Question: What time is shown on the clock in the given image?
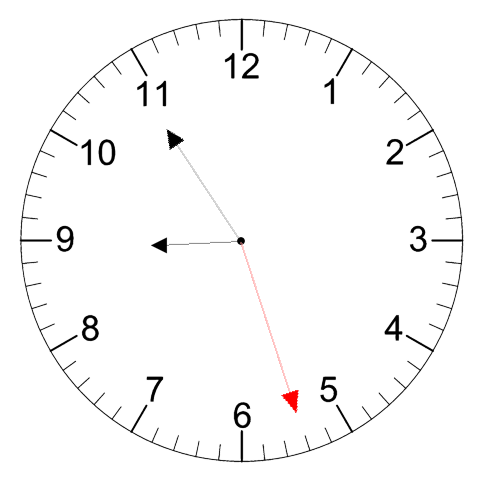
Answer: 08:54:27